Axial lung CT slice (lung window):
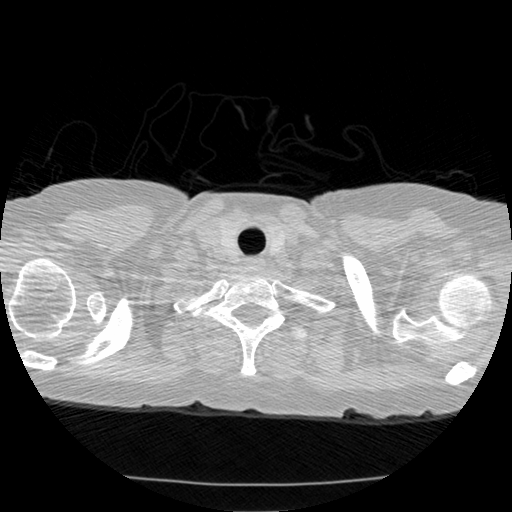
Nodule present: no